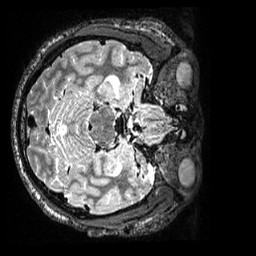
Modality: T2w
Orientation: axial
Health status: healthy
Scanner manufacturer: siemens
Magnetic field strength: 3 T
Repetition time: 3.2 s
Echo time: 0.565 s